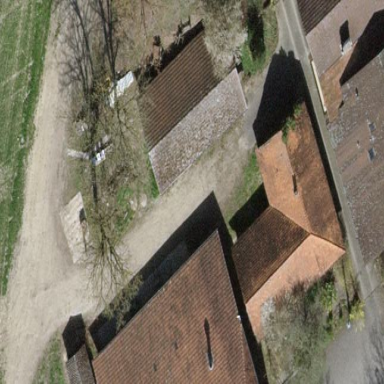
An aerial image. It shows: Rural barn.